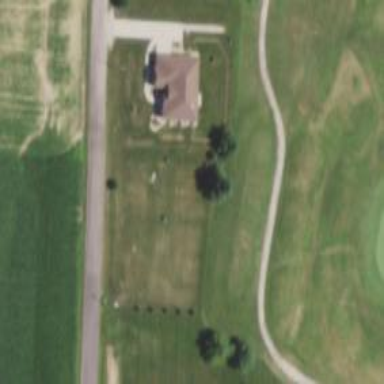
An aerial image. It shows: Golf tee.